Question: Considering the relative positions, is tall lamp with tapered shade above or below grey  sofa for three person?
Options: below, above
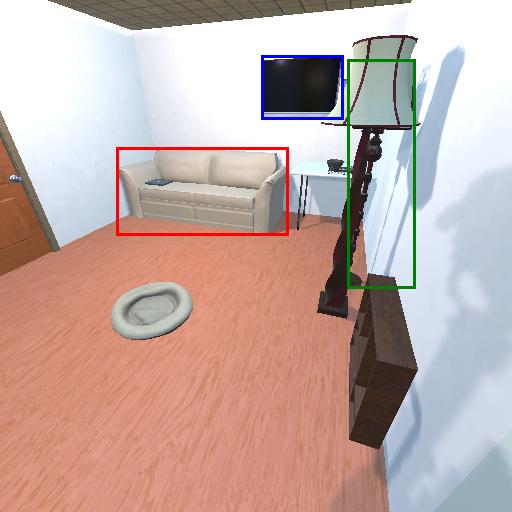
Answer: below